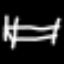
Label: bed